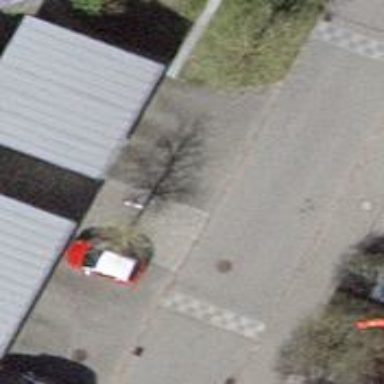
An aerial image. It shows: Garage with skillion roof.